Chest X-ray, PA view. Patient: 64 years old, sex M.
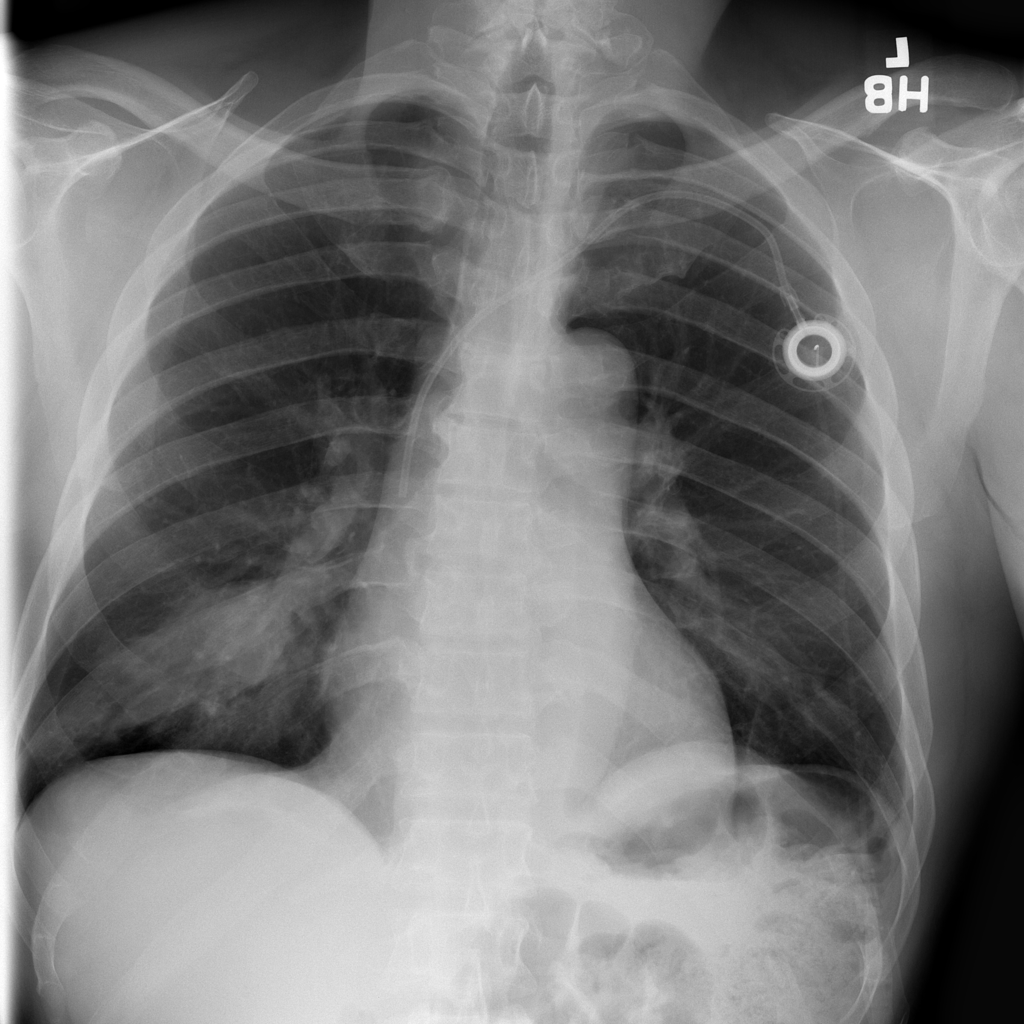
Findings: Infiltration